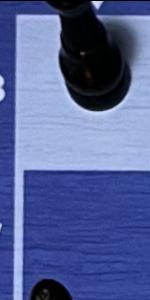
Label: Empty